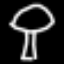
Label: mushroom